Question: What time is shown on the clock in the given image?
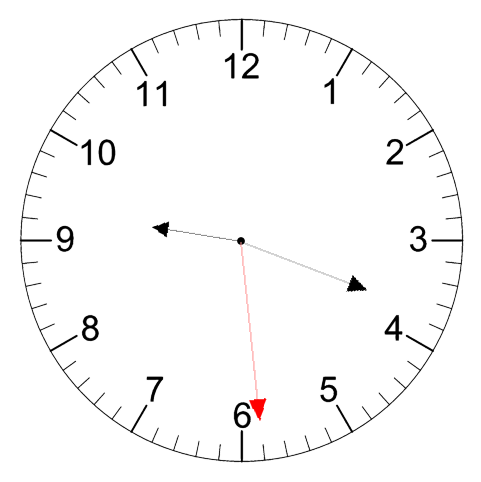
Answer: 09:18:29